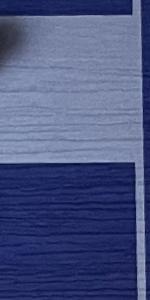
Label: Empty